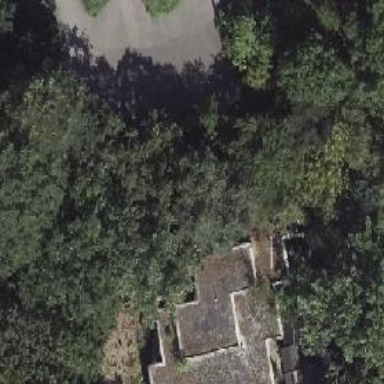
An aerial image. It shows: Historic ruins of building.